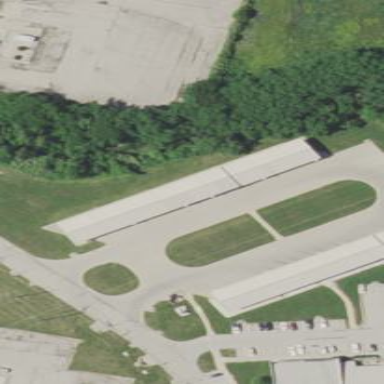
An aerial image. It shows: Carport structure.